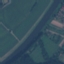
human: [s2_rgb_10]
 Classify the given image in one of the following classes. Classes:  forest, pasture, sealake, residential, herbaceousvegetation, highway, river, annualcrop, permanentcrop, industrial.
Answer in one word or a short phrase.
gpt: River